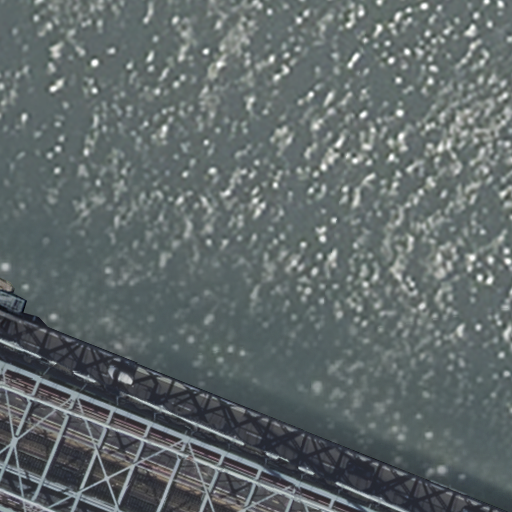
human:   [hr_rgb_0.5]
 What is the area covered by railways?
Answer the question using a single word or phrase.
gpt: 0m2

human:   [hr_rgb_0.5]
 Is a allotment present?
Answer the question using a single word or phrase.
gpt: no

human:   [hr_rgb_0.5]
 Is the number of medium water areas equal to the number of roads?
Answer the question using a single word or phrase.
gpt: no

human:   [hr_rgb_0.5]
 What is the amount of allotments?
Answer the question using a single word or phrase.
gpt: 0

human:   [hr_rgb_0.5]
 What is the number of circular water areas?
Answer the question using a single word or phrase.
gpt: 0

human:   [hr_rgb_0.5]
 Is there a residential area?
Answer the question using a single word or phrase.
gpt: no

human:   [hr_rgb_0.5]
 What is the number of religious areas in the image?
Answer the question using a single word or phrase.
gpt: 0

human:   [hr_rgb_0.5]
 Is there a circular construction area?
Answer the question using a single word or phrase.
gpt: no

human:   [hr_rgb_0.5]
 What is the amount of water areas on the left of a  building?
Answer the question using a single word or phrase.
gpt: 0

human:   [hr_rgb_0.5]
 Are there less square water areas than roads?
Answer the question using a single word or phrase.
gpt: yes

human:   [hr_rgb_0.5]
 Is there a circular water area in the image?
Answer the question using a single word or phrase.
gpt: no

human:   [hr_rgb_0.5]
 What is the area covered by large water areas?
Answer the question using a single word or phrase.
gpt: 10607m2

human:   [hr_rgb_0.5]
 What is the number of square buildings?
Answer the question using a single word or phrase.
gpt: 0

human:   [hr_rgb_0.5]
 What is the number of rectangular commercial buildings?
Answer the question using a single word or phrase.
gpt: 0

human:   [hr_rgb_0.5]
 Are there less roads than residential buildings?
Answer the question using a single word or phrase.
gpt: no

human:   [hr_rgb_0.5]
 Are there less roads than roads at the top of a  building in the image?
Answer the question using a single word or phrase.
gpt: no

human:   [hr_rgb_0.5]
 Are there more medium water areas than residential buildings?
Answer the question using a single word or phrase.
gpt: no

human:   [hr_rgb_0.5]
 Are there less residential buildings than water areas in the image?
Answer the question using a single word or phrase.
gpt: yes

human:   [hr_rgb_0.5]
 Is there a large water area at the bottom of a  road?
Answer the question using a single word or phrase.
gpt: no

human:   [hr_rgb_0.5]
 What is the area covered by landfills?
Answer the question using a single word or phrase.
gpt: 0m2

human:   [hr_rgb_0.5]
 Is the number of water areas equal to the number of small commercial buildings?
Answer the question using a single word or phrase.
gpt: no

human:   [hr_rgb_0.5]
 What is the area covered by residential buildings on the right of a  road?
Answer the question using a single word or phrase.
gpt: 0m2

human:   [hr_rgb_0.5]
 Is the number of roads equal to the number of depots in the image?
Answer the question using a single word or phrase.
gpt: no

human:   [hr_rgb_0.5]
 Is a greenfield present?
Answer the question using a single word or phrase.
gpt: no

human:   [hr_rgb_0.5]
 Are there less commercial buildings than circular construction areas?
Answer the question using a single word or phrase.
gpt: no

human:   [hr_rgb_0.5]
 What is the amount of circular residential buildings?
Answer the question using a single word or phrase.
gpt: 0

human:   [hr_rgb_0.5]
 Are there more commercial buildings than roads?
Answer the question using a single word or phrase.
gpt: no

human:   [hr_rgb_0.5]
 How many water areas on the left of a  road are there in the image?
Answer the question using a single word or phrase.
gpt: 0

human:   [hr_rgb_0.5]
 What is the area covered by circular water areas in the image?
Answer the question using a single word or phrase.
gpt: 0m2

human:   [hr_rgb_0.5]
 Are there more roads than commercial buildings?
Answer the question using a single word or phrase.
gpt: yes

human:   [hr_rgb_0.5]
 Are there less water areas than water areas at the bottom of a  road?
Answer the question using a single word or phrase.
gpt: no

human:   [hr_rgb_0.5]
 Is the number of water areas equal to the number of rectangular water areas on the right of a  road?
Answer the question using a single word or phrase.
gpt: no

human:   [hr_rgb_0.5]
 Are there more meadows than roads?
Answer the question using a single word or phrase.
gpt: no

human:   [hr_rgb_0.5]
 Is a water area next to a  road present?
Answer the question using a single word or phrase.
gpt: yes

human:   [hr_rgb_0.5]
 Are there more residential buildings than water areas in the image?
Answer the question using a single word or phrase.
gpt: no

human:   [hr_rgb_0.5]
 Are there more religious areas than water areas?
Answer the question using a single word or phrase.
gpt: no